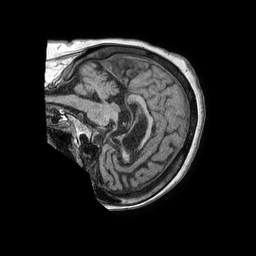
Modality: T1w
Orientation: sagittal
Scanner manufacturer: philips
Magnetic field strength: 1.5 T
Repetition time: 0.007924 s
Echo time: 0.003686 s